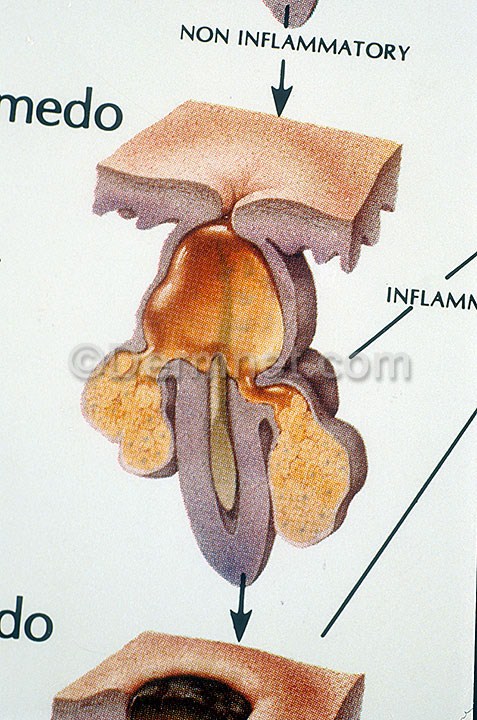
Disease: Acne and Rosacea Photos